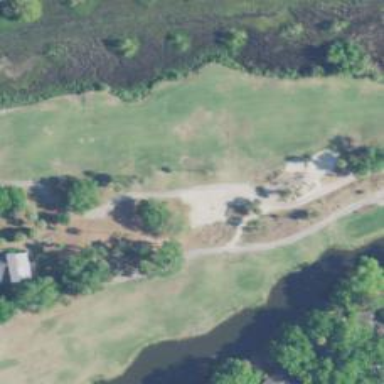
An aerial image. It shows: Path for both road and golf.